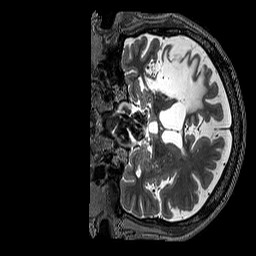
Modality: T2w
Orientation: coronal
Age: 49
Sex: male
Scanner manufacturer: siemens
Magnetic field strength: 3 T
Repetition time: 3.2 s
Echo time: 0.567 s